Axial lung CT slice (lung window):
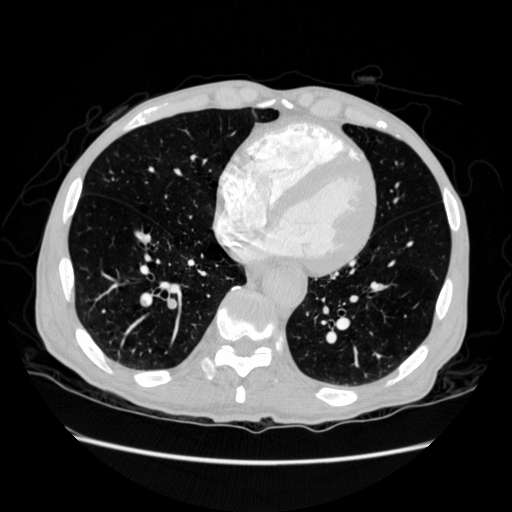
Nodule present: no